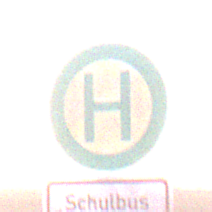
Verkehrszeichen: Haltestelle
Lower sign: ZeitangabenMitBeschraenkungAufWochentage5
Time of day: SunriseSunset
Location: Outdoor (Nature)
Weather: PartlyCloudy
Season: NotSpecified
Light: Natural